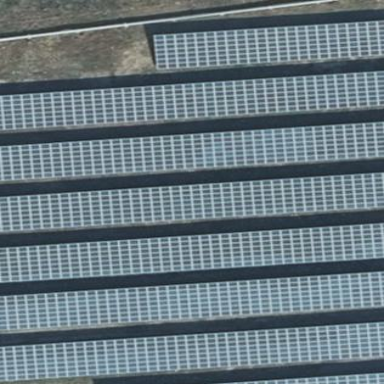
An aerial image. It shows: Solar power plant utilizing photovoltaic technology to generate electricity.